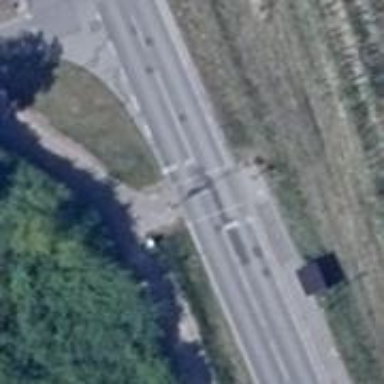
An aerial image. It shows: Road crossing with traffic signals.